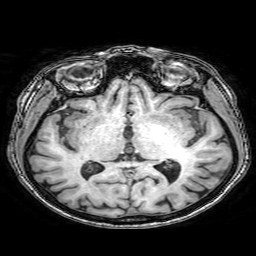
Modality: T1w
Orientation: coronal
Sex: female
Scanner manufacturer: philips
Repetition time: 0.008261 s
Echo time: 0.0038 s